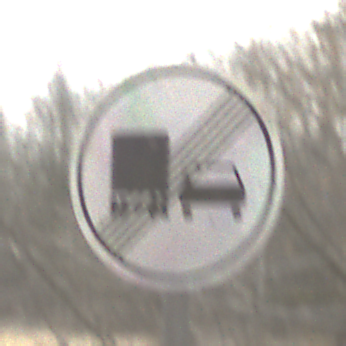
Verkehrszeichen: EndeUeberholverbotKraftfahrzeuge
Umgebung: Outdoor, Nature
Tageszeit: MorningAfternoon
Wetter: PartlyCloudy
Licht: Natural
Jahreszeit: Winter
Kontrast: MediumContrast